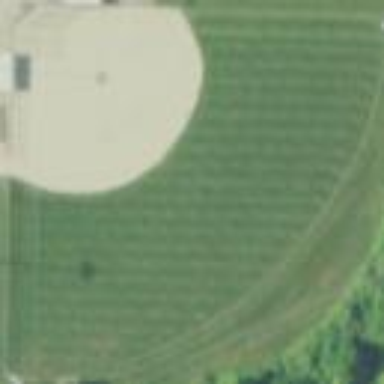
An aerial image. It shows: Softball pitch with grass surface for leisure land.